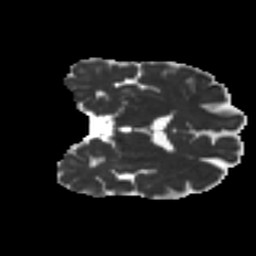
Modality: MD
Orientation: coronal
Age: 60
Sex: male
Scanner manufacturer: ge
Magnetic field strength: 3 T
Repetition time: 7.8 s
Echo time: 0.061 s